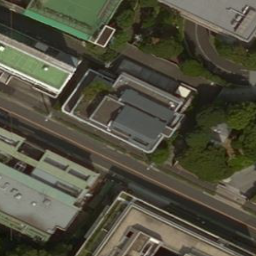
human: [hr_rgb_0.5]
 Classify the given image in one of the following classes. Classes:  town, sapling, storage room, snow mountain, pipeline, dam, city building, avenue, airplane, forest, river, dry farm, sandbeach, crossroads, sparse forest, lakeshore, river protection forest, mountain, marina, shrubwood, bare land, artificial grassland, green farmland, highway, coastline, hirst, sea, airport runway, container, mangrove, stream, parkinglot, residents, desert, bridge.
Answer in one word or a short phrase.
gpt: city building